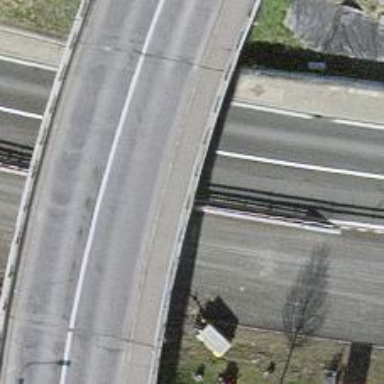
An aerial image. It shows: Guard rail as barrier.